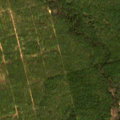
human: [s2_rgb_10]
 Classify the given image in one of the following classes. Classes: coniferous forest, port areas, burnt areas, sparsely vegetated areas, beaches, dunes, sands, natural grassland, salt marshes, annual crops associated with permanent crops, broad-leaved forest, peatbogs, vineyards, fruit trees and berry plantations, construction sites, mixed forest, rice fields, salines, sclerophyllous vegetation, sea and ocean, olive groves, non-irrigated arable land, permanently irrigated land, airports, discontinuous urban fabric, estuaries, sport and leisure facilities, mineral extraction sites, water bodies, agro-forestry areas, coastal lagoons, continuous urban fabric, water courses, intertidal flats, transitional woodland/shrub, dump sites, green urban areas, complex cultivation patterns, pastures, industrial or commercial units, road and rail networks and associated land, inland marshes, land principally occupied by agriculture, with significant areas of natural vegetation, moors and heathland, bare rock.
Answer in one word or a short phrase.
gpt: coniferous forest, mixed forest